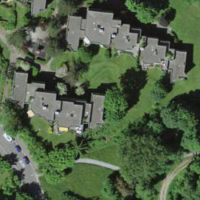
EUNIS habitat code: 55
Species observed at this site:
Convolvulus arvensis
Equisetum telmateia
Acer campestre
Cardamine pratensis
Corylus avellana
Dipsacus fullonum
Symphoricarpos albus
Xylocopa violacea